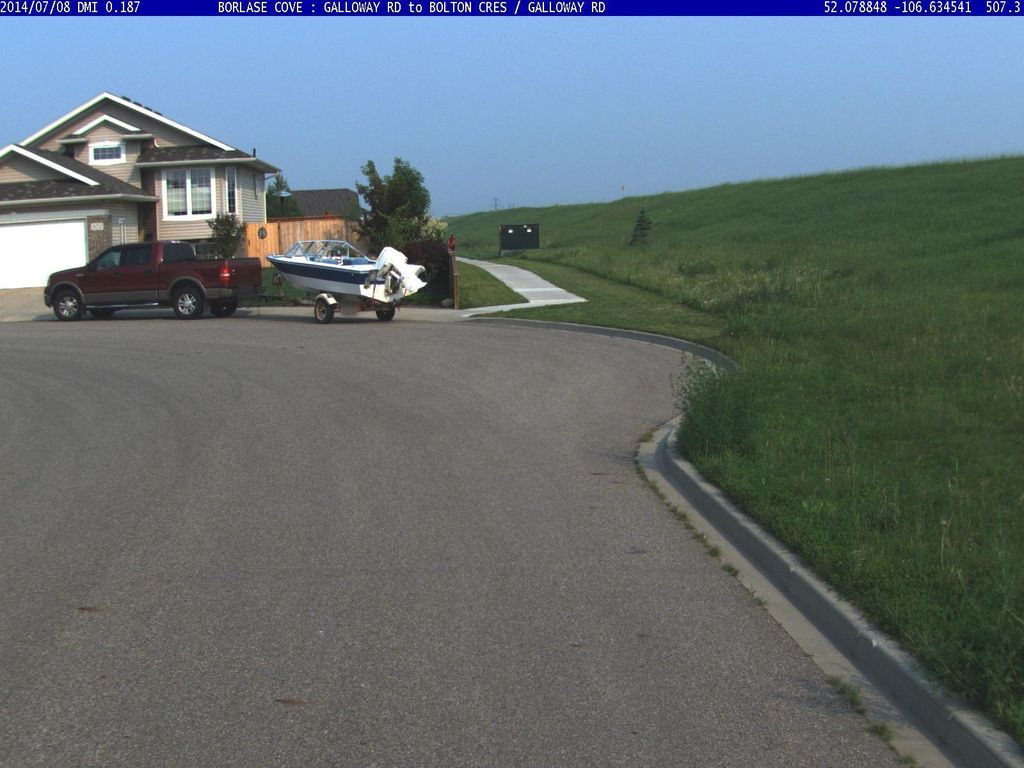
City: saskatoon